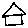
Label: house